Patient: sex M, age 60
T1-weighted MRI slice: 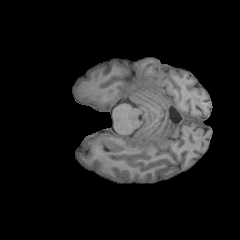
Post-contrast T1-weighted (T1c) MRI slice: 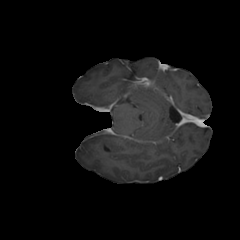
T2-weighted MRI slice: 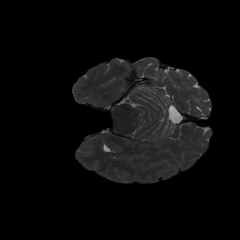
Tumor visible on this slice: no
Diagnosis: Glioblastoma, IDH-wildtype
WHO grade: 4